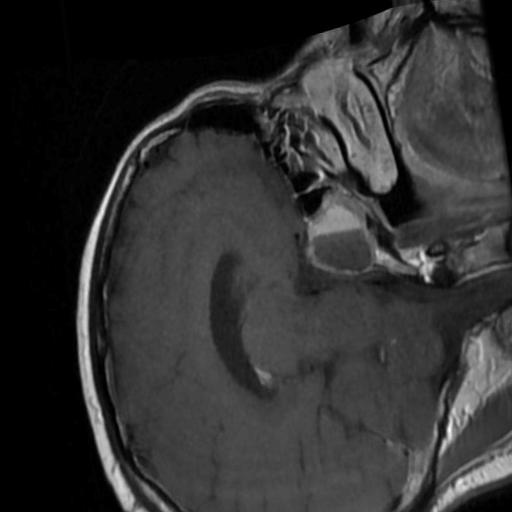
Label: brain_tumor